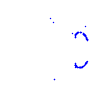
Particle: proton